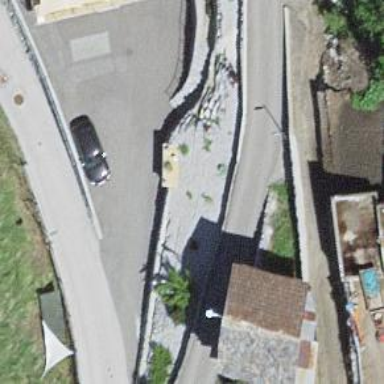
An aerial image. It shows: Retaining wall.